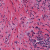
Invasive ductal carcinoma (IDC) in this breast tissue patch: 1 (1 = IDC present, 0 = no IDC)